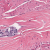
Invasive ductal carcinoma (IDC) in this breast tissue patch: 1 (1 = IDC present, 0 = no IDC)